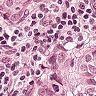
Metastatic tissue present: yes